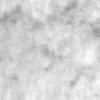
Label: no_change